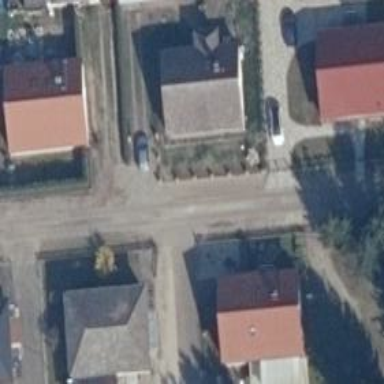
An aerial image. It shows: Residential road with concrete lanes.